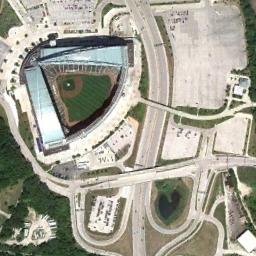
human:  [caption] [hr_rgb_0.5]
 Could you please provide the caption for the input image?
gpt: The gymnasium next to the woods is fan-shaped, With concrete grounds and roads next to it .

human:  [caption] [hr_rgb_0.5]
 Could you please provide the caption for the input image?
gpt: The stadium looks like a fan, With a blue roof on each side .

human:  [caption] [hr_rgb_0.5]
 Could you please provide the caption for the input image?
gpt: The stadium is next to some trees and a lake .

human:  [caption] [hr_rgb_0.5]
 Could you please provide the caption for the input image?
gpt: There are many roads in the fan stadium .

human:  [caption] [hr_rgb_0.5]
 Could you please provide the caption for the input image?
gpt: There are some empty land beside the stadium .